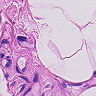
Metastatic tissue present: no